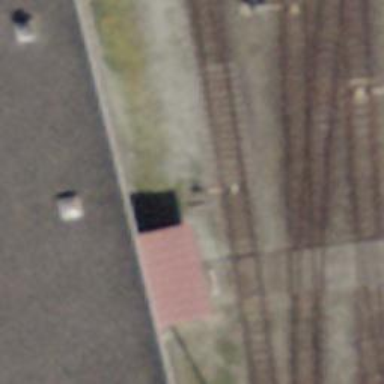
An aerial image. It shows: Railway switch.